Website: crate-barrel
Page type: account-selection
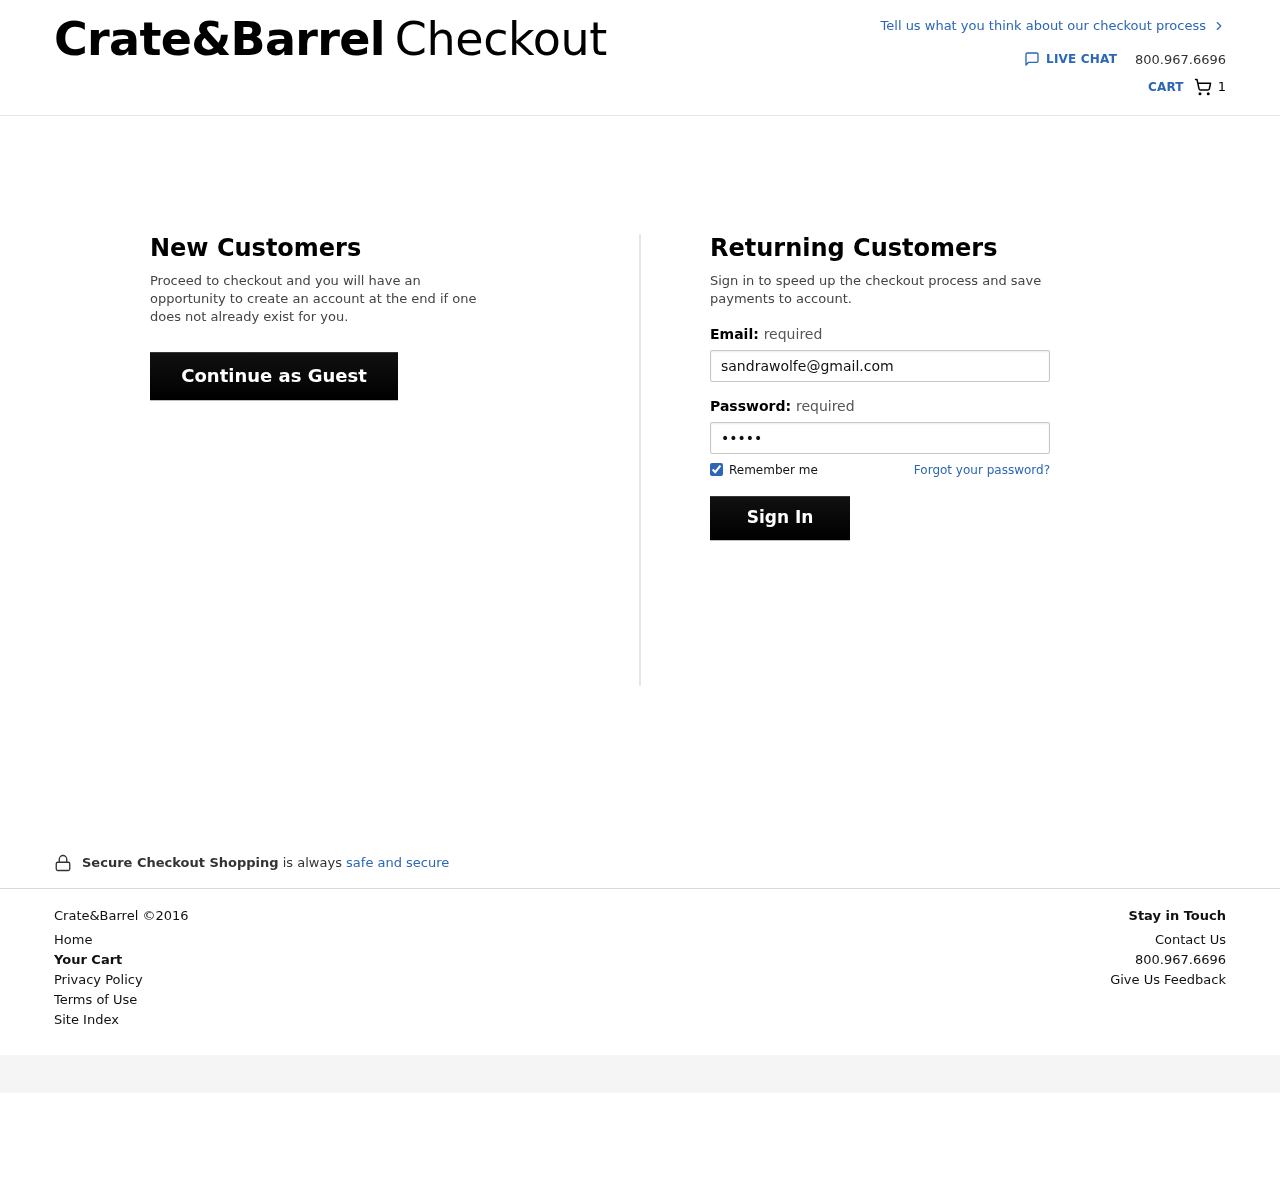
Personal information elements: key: PII_EMAIL
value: sandrawolfe@gmail.com
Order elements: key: ORDER_NUM_ITEMS
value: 1